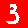
Digit: 3